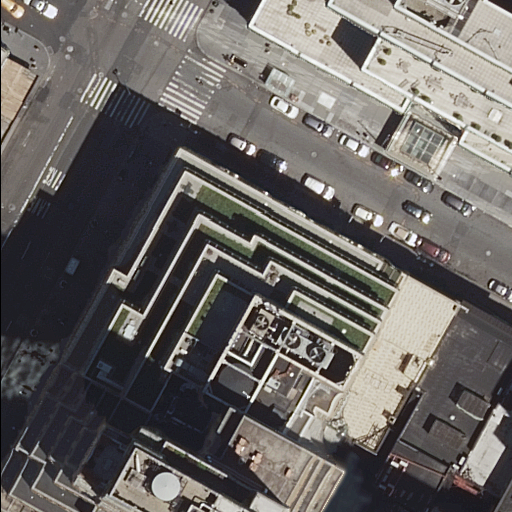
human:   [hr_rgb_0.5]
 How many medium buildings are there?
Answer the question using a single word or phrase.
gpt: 2

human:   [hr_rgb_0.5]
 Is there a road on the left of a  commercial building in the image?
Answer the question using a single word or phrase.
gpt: yes

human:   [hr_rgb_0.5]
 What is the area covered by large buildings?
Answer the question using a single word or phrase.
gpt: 4743m2

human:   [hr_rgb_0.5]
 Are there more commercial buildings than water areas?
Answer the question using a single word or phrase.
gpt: yes

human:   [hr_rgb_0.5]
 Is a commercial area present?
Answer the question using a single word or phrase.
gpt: no

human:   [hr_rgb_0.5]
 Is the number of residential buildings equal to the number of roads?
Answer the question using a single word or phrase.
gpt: no

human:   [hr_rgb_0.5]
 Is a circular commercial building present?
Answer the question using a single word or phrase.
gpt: no

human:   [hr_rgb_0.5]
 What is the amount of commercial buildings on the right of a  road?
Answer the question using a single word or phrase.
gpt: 1

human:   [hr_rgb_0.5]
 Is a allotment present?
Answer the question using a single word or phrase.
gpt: no

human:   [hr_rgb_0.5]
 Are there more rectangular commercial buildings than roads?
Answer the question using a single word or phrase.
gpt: no

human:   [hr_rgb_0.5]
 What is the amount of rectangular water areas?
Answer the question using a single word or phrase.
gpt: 0

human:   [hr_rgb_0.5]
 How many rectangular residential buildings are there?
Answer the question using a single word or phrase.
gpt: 4

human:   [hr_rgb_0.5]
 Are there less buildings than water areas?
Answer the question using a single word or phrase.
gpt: no

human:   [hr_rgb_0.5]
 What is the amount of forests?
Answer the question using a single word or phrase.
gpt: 0

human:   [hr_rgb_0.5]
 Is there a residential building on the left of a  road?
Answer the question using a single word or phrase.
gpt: yes

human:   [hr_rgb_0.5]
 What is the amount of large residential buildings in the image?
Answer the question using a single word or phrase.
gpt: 1

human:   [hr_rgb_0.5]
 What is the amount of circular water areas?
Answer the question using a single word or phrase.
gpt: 0

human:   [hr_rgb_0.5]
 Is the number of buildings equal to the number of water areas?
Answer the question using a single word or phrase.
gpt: no

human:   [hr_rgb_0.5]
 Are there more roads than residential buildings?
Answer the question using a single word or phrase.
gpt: no

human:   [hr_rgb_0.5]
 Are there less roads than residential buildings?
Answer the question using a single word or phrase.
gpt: yes

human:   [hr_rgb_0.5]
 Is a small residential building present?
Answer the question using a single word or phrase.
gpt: yes

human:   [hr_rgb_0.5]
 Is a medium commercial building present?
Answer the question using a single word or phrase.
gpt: no

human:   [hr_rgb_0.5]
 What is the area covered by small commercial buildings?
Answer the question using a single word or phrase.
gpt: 0m2

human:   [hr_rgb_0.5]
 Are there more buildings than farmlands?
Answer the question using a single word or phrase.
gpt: yes

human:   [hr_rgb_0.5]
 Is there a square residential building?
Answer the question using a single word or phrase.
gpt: no

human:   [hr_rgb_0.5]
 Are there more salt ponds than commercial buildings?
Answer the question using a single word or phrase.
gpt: no

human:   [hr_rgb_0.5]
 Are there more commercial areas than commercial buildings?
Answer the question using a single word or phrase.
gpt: no

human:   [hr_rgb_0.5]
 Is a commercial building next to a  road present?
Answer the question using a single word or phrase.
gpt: yes

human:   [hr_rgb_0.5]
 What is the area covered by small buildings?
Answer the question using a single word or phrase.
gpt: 15m2

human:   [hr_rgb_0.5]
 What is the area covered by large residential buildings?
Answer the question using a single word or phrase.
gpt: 527m2

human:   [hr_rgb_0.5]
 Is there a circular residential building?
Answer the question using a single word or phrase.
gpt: no

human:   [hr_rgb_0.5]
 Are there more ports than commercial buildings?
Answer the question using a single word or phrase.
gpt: no

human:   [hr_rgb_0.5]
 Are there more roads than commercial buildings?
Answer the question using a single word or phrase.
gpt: yes

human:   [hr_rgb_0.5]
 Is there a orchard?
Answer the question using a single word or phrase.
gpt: no

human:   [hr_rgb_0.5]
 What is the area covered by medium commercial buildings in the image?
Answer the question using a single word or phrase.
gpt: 0m2

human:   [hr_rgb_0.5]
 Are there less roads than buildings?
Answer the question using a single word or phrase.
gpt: yes